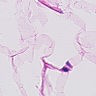
Metastatic tissue present: no